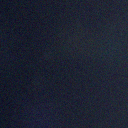
Screen state: off